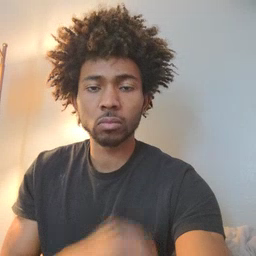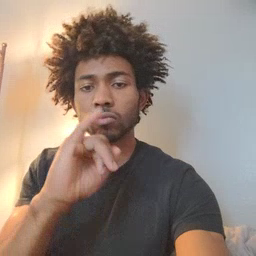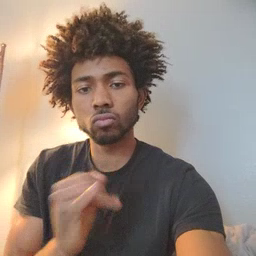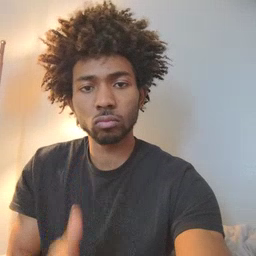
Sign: drawer